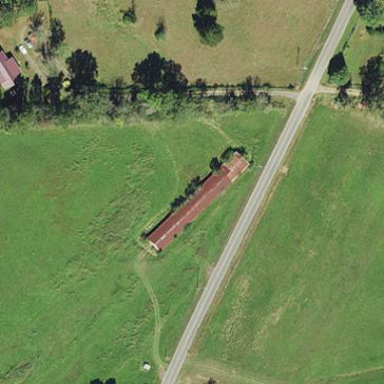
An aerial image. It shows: Animal breeding facility housed in building.